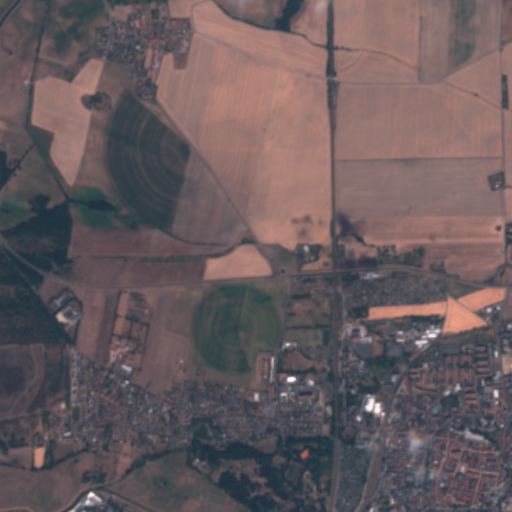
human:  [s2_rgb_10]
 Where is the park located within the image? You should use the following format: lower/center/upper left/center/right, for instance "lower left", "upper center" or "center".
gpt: The park is located in the lower right of the image.
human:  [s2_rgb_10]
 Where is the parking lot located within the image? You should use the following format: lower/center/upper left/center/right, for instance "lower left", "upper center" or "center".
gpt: The parking lot is located in the lower of the image.
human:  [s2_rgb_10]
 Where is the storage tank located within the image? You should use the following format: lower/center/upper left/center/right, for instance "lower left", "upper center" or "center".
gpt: The storage tank is located in the lower right of the image.
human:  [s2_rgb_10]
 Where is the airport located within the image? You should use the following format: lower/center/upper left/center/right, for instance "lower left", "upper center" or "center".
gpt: There is no airport in the image.